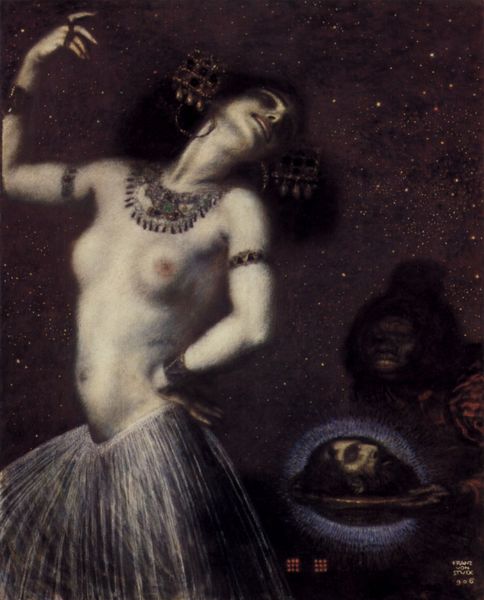
Titel: Salome
Künstler: Franz von Stuck
Standort: München
Institution: Städtische Galerie im Lenbachhaus
Schlagwörter: akt, blau, dunkel, gemälde, hand, haut, himmel, kopf, körper, mann, nackt, schatten, weiß, menschen, ocker, abend, braun, brust, busen, fenster, finger, frau, frisur, grau, haar, hell, kleid, licht, mund, nacht, nase, ohrring, schmuck, schwarz, blick, schleier, malerei, rock, symbolismus, tanz, bart, arm, arme, augen, bibel, blass, diener, dienerin, falten, geköpft, gesicht, haarschmuck, haupt, herodes, holofernes, inkarnat, johannes, judith, mensch, mord, neues testament, salome, schüssel, tablett, teller, tod, tot, tragen, täufer, hals, hände, signatur, öl, schlank, auge, dunkelheit, figur, gold, haare, pose, ohrringe, bühne, tanzen, tänzerin, kontrast, lippen, locken, perlen, affe, lächeln, brüste, dutt, düster, afrika, farben, kette, farbe, lila, violett, wild, jugendstil, finster, metall, stuck, nabel, bauch, halbnackt, platte, bauchnabel, brustwarze, brustwarzen, erotik, transparent, oberkörper, klimt, halskette, oberarm, exotik, exotisch, leuchten, punkte, schimmer, hüften, lachen, nacktheit, neger, schwarze, bayern, glaube, orientalisch, religion, münchen, strahlen, ideal, schönheit, sex, abendhimmel, sterne, sternenhimmel, ketten, gestik, sieg, franz, femme fatale, schein, triumph, armband, armreif, armreifen, bauchtanz, schleiertanz, tanzende, heiligenschein, zähne, goldschmuck, leib, schwarzer, sklave, jesus, faltenrock, hüfte, mystisch, ekstase, wollust, durchsichtig, bleich, kühl, lenbach, sinnlich, sklavin, mohr, tempel, opfer, wien, orientalismus, sünde, verführerisch, odaliske, sexy, gustav, franz von stuck, spaß, gebiß, schiele, testament, franz stuck, ägyptisch, fratze, monster, magie, weltkugel, johannes der täufer, nude, william, collier, gnom, füssli, blake, sinnlichkeit, von stuck, abgeschlagen, extase, barbusig, troll, tatoo, schamlos, irre, negerin, kastagnetten, nachtr, armring, mohrin, armringe, bastrock, idome, kettte, konzertmuscehl, wolllust, ss, e, oberarmreif, ausschweifend, haupt des johannes, johannesschüssel, negere, busne, orring, guastav klimt, joahnnesschüssel, johallnes, oberarnreif